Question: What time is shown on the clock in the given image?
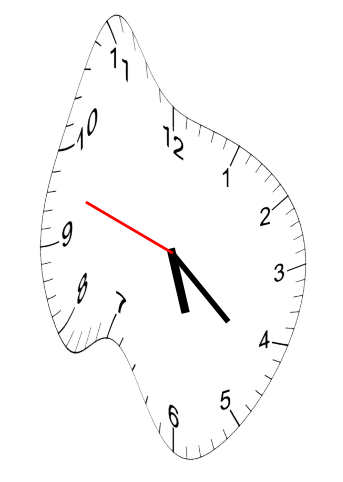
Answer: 05:21:48